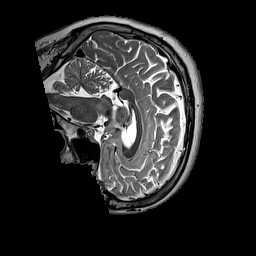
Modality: T2w
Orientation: sagittal
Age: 53
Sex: male
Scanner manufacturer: siemens
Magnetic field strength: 3 T
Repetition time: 3.2 s
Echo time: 0.212 s